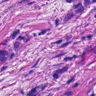
Metastatic tissue present: yes